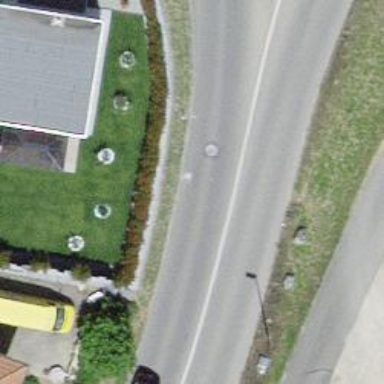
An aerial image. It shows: Secondary road.